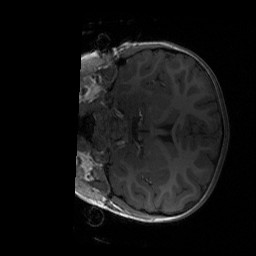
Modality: T1w
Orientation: coronal
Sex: female
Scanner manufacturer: siemens
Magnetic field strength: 3 T
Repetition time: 1.9 s
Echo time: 0.00243 s